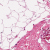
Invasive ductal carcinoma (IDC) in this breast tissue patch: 0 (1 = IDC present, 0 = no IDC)